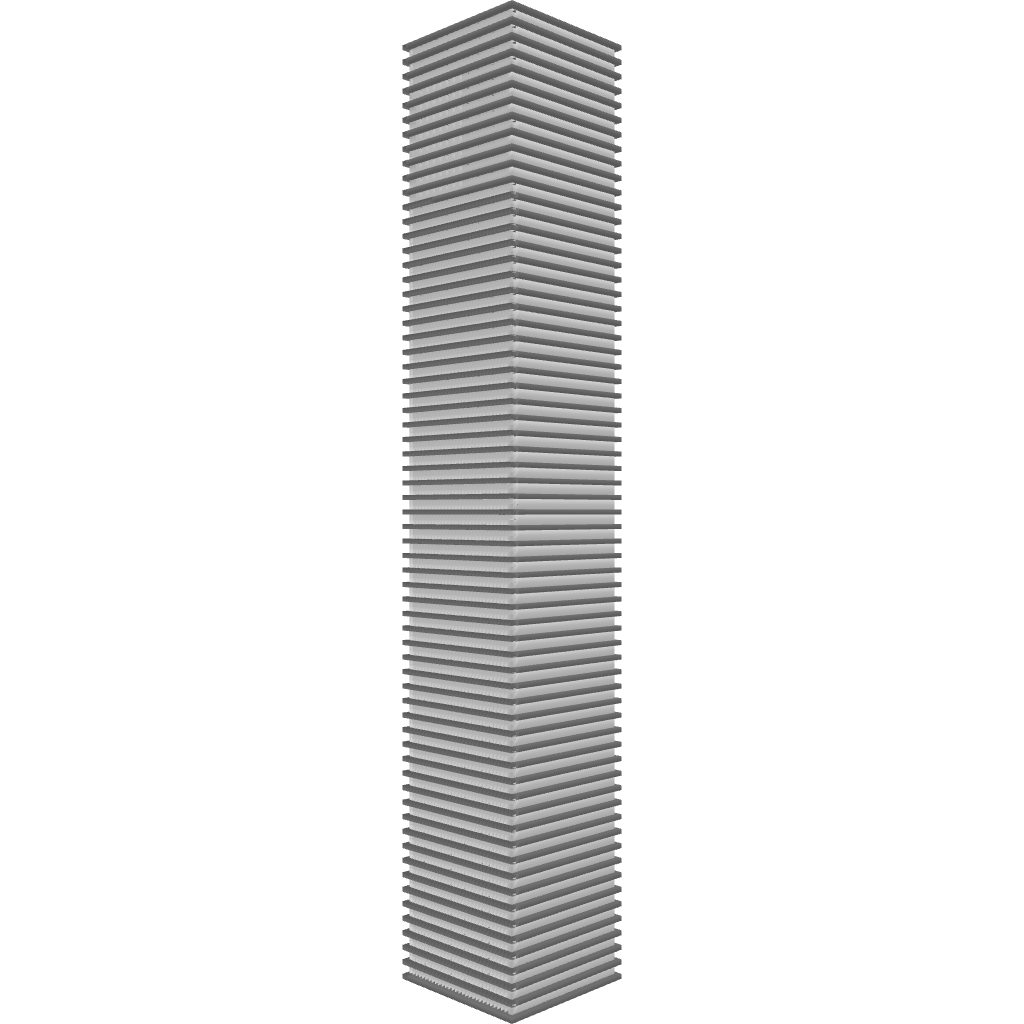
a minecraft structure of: Brickell CityCentre bad low quality